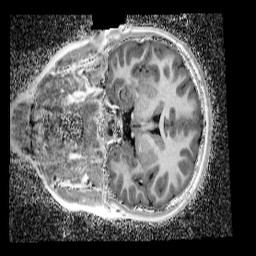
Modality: UNIT1_denoised
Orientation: coronal
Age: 11
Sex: female
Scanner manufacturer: siemens
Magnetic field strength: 3 T
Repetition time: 4 s
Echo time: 0.00299 s